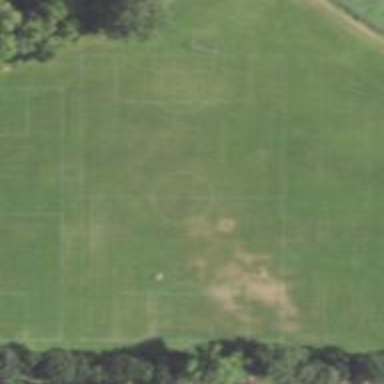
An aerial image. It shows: Soccer pitch for leisureland activities.